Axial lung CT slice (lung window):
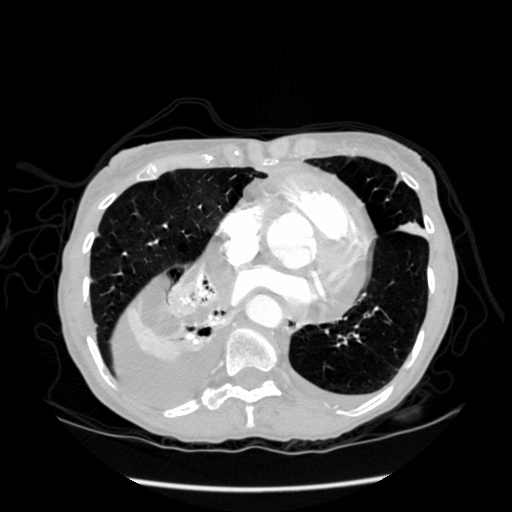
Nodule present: no